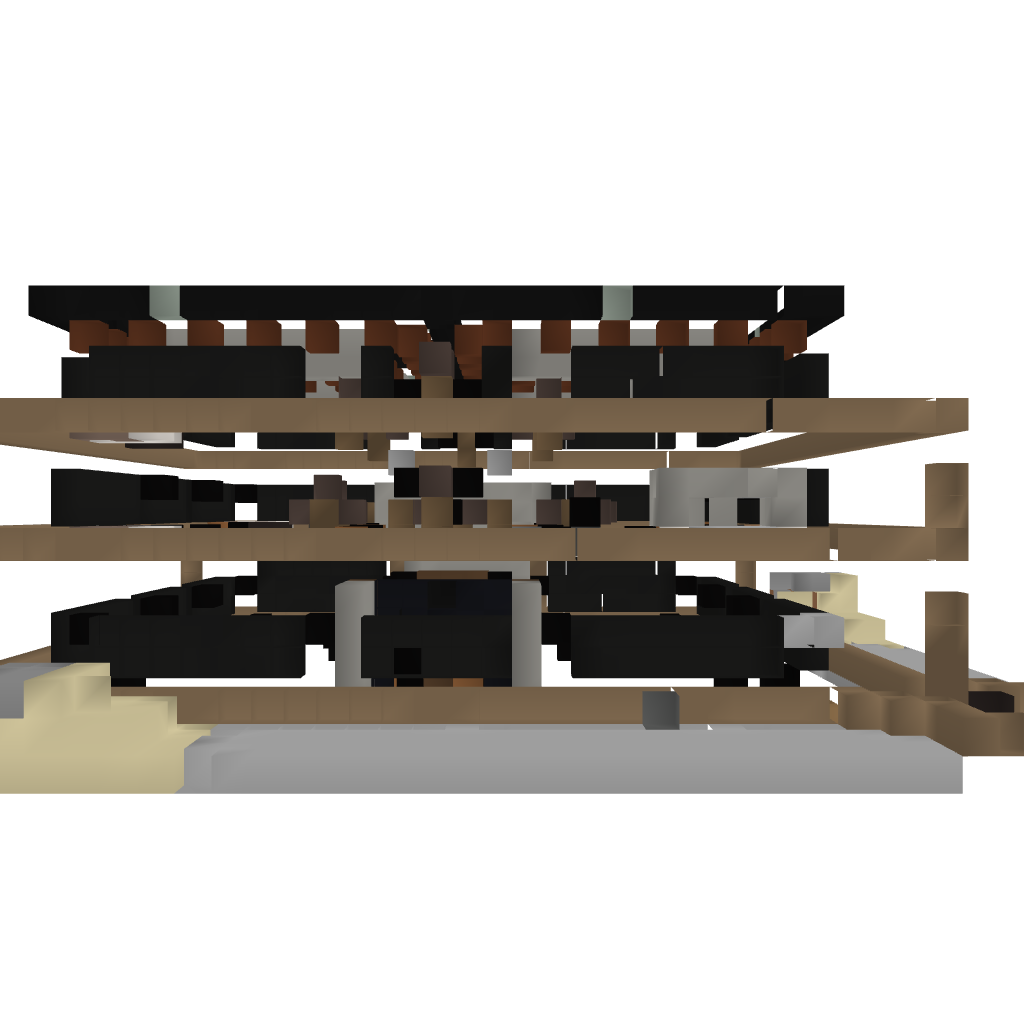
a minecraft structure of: QuartzHouse